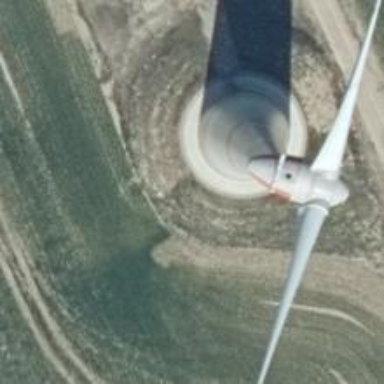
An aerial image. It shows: Wind power generator utilizing wind turbines.